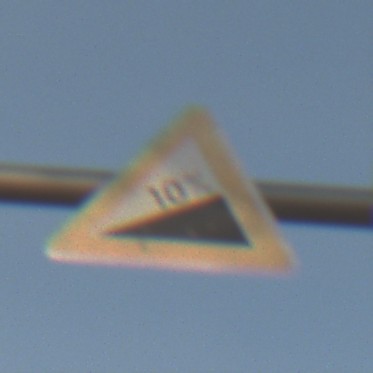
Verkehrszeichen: Steigung10
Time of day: SunriseSunset
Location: Outdoor (Nature)
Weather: PartlyCloudy
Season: NotSpecified
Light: Natural